RGB frame:
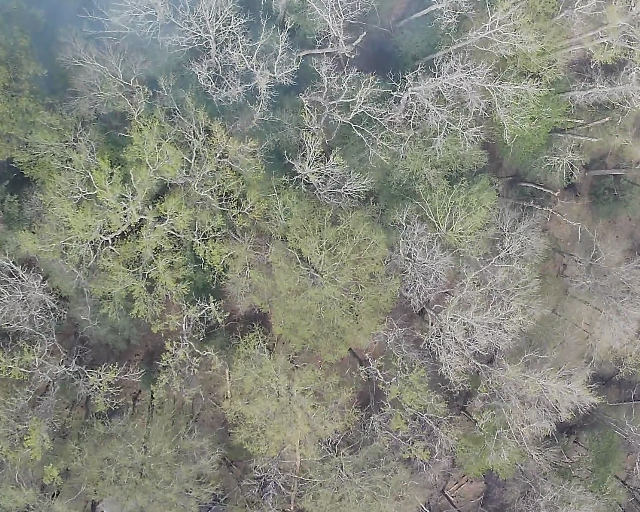
Thermal frame:
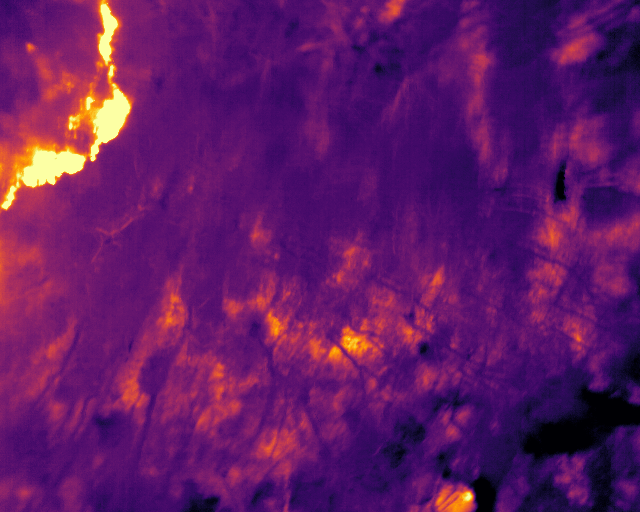
Captured: 2026-02-26 03:44:24
Pixels at or above 80 °C: 741 (fraction of frame: 0.002261)